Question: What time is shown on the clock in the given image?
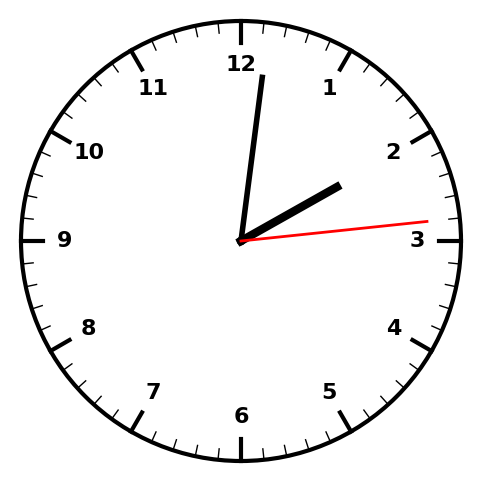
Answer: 02:01:14